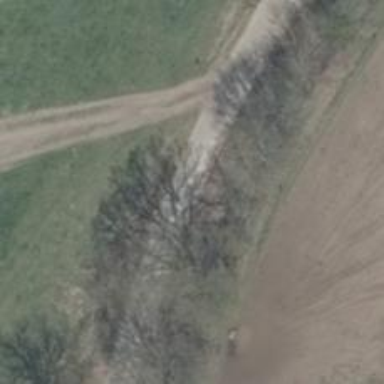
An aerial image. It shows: Sandy track road with grade 2 tracktype.